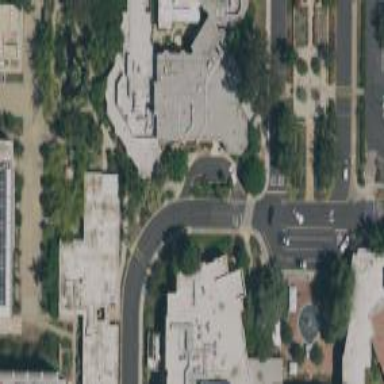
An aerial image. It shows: Hospital building.